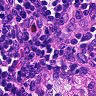
Metastatic tissue present: no